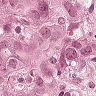
Metastatic tissue present: yes